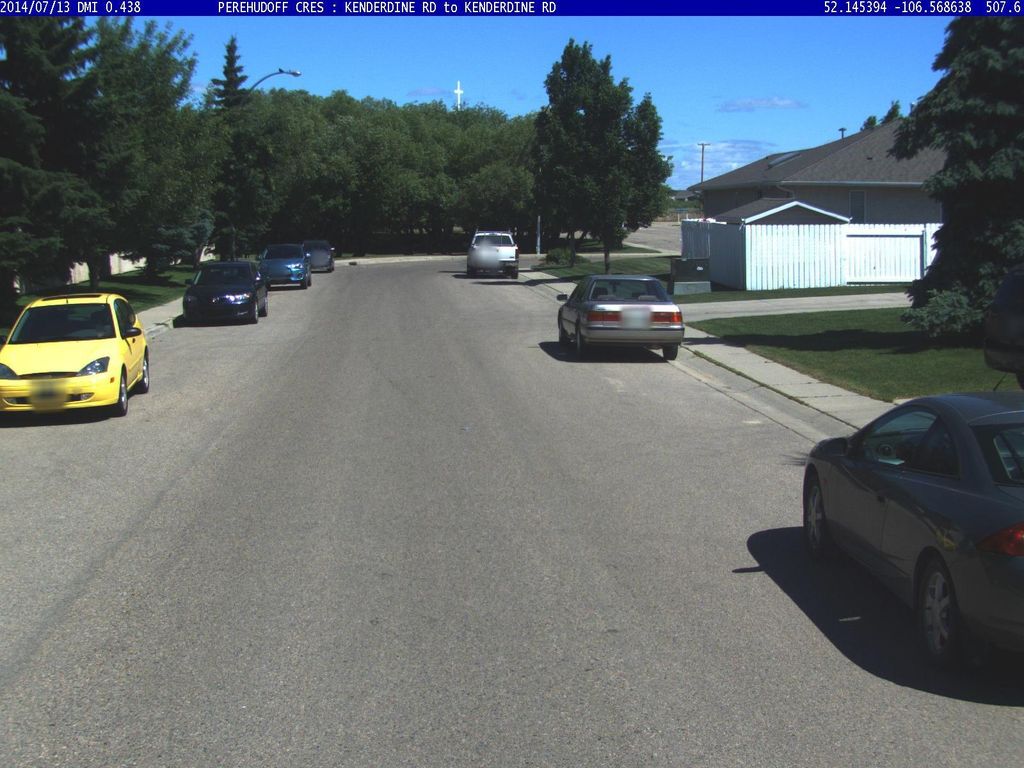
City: saskatoon